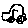
Label: car